Interaction volume radius: 10 \u00c5
Interaction volume height: 20 \u00c5
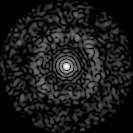
Disorder parameter: 0.8253